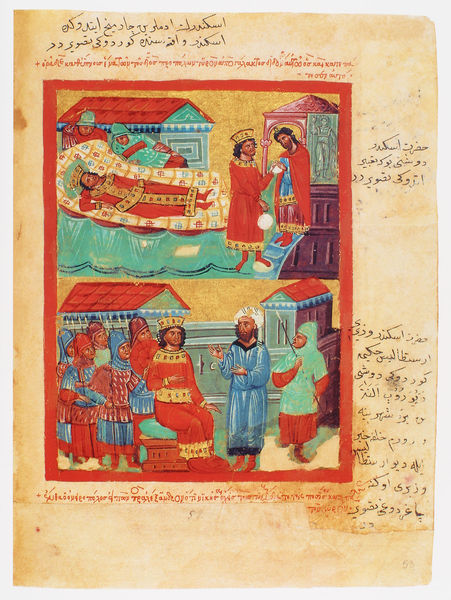
Titel: Der griechische Alexanderroman
Institution: Venedig, Hellenic Institute Codex Gr. 5
Schlagwörter: blau, schlaf, grün, menschen, bunt, weiss, gebäude, haus, rot, gespräch, malerei, architektur, häuser, geistlicher, mantel, krone, schrift, könig, soldaten, thron, bett, schriftzeichen, buch, traum, text, soldat, arabisch, mittelalter, turban, buchmalerei, kufisch, ruhebett, buch der könige